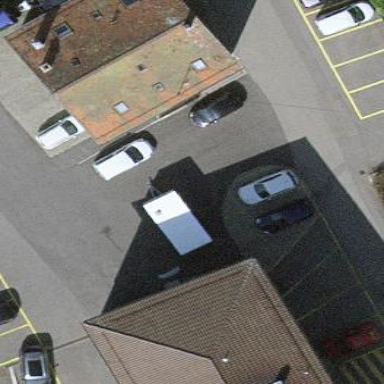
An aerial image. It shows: Residential building with fuel amenity.